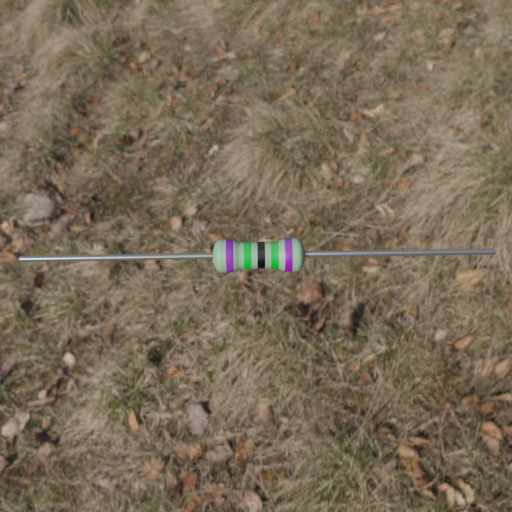
Resistor colour bands (in order): violet, green, black, green, violet